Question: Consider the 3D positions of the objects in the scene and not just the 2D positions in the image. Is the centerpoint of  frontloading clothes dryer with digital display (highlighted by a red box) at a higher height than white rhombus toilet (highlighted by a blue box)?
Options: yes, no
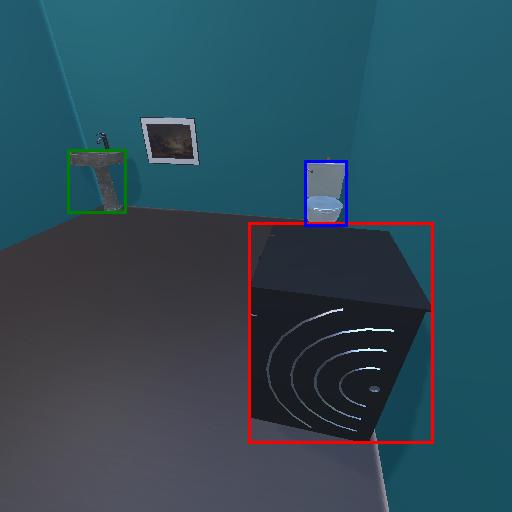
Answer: yes